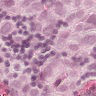
Metastatic tissue present: yes